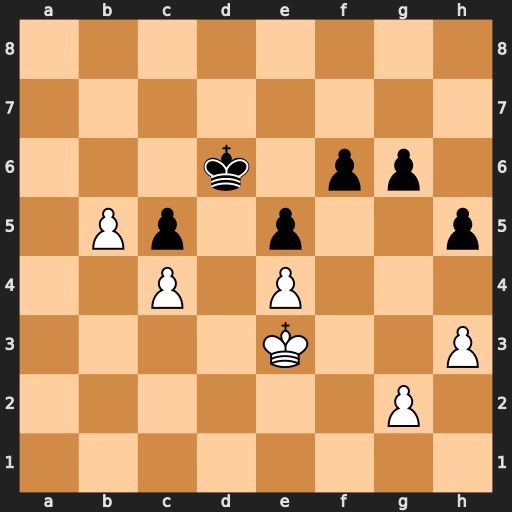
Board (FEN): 8/8/3k1pp1/1Pp1p2p/2P1P3/4K2P/6P1/8
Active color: w
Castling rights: -
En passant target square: -
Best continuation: g4 hxg4 h4